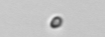
Label: nanoplankton_mix